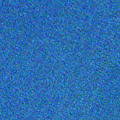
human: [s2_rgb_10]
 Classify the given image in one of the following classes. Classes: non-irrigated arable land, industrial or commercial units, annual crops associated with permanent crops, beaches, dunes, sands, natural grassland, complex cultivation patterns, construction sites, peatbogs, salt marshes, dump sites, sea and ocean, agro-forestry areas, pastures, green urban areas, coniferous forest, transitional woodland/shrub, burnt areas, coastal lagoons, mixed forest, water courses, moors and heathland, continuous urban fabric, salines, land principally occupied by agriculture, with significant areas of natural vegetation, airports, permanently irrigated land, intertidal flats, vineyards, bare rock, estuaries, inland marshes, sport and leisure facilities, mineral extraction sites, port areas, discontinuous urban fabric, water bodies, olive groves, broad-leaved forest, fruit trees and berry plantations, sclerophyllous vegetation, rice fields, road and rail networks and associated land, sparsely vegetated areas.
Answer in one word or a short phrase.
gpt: sea and ocean